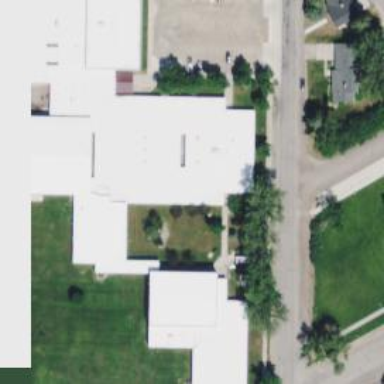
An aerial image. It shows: School building.